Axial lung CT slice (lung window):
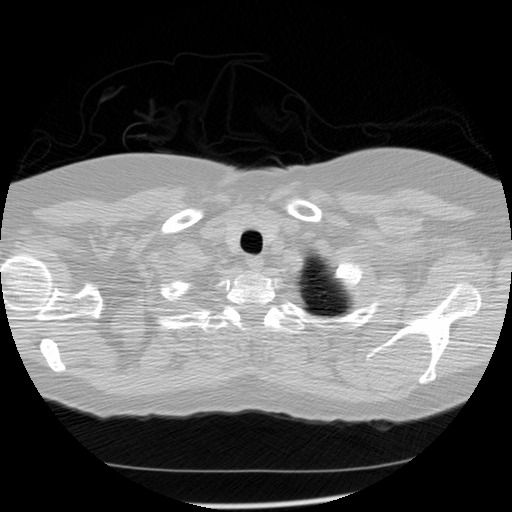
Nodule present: no